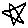
Label: star